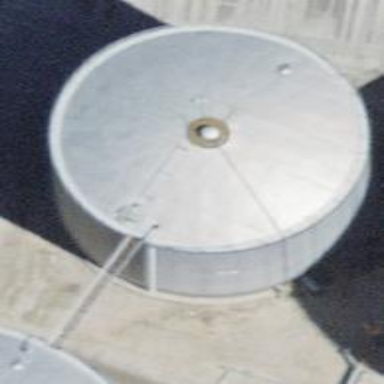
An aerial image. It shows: Storage tank that is man-made.